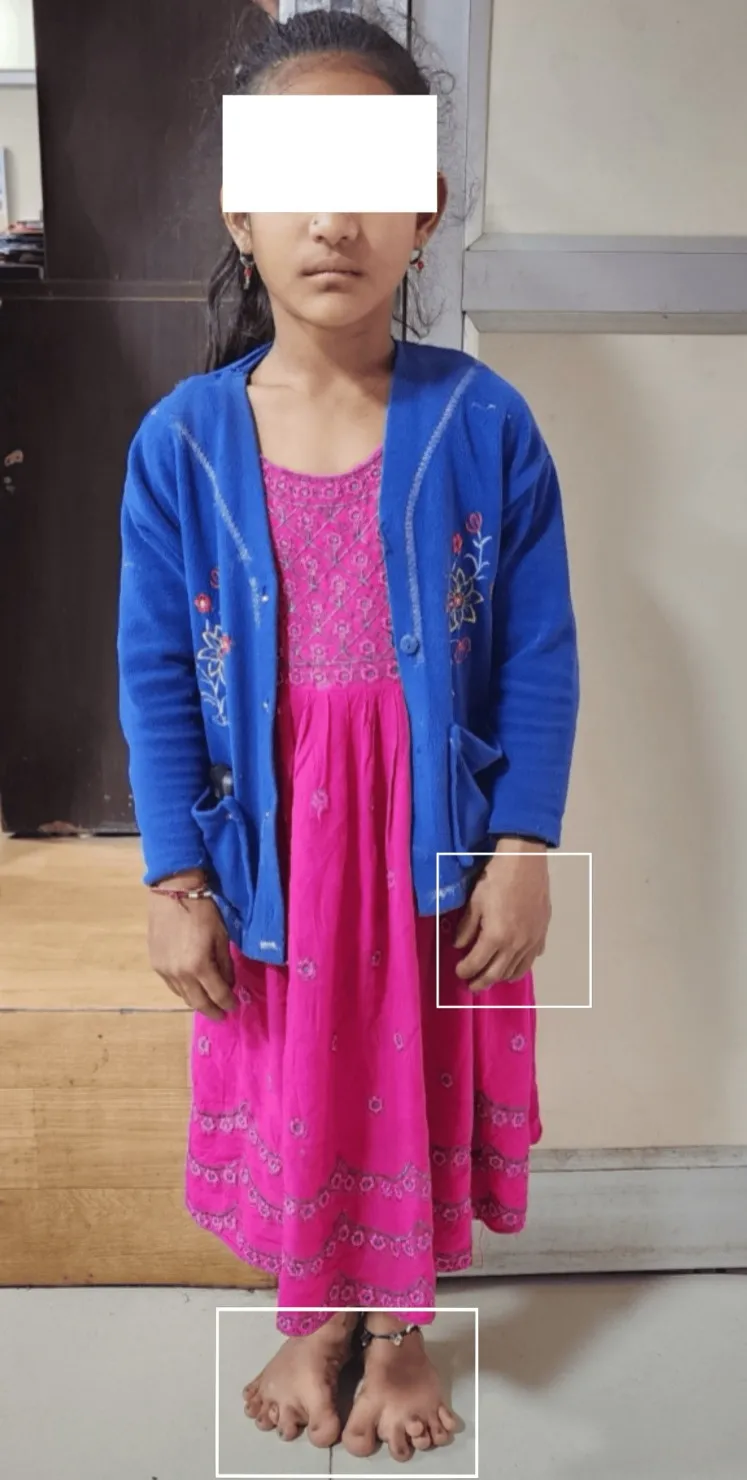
Short stature of the patient with WAD.
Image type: medical_photograph (skin_photograph)